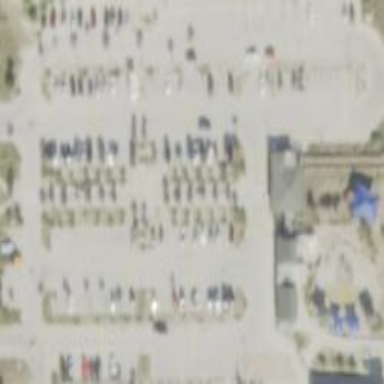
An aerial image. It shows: Parking area.